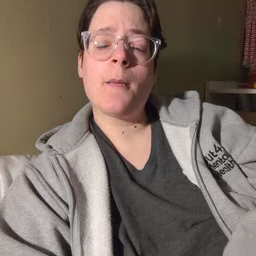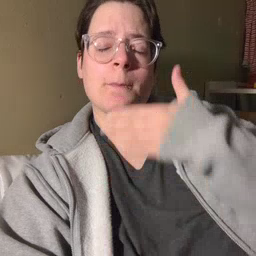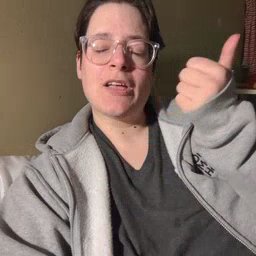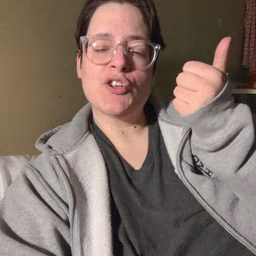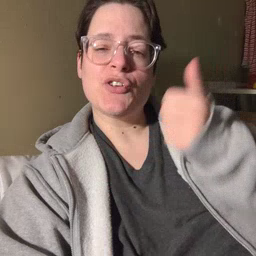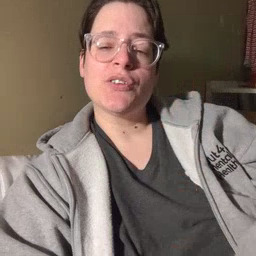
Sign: better